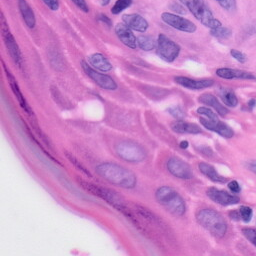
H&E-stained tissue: Skin